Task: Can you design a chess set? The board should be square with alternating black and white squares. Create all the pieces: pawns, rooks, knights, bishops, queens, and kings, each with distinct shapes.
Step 4134:
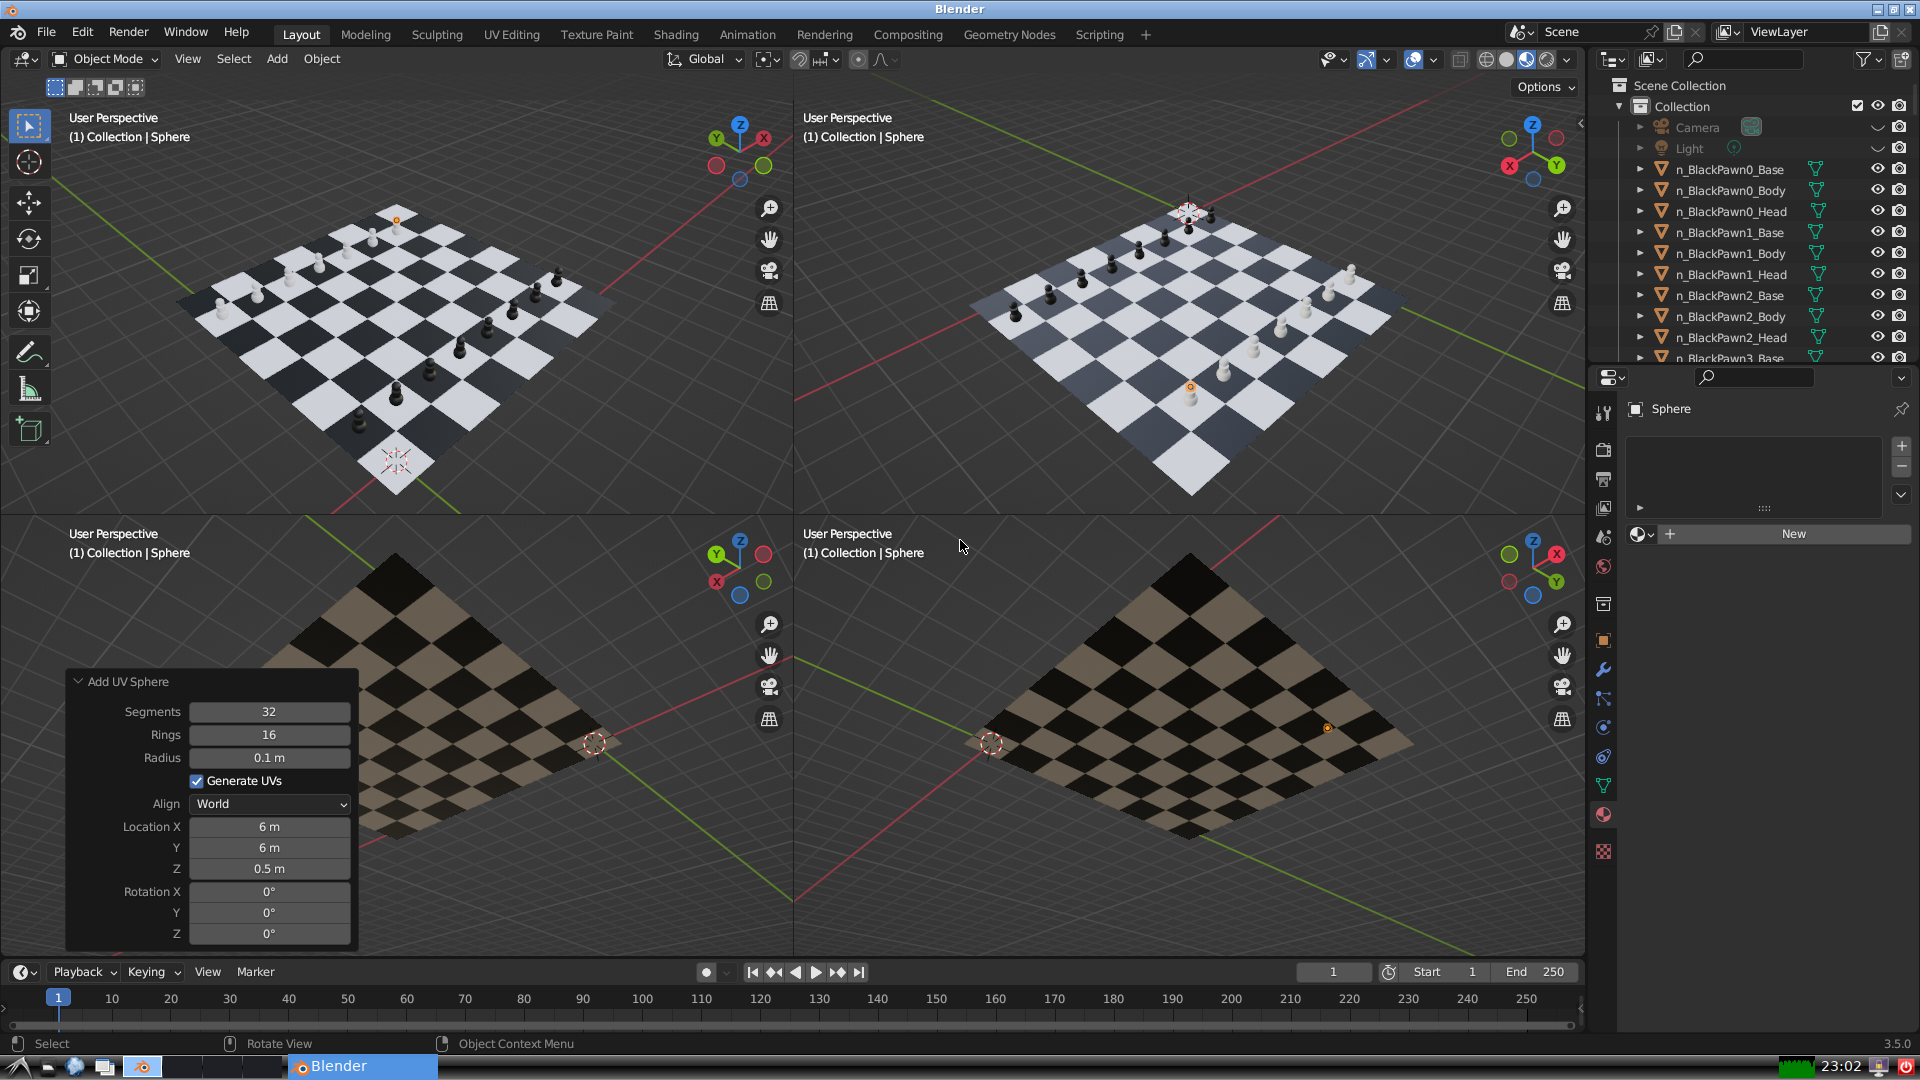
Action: {"mouse_move": [1608, 631]}